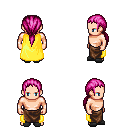
a pixel art fantasy rpg character, male body template, human, light skin, yellow cape, robe skirt, pink ponytail hairstyle, gray slippers, four views (front, back, left, right), 2x2 character sprite sheet, small pixel art, hard edges, no anti-aliasing